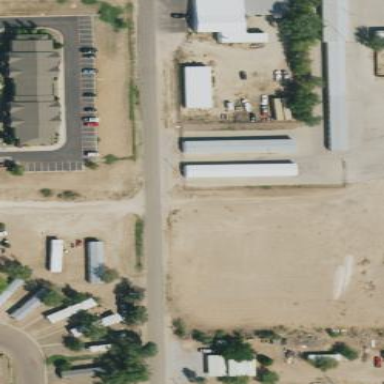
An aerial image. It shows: Commercial area with storage rental shop.